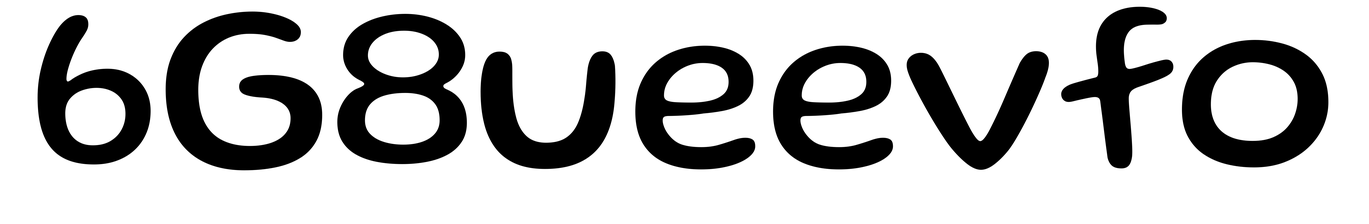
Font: Gluten_Regular